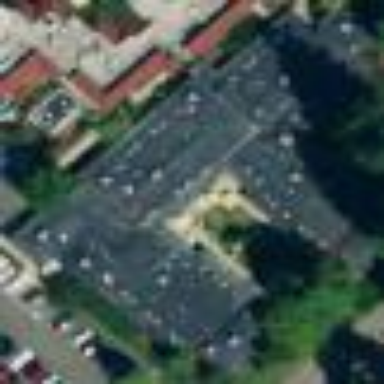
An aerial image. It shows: Building.